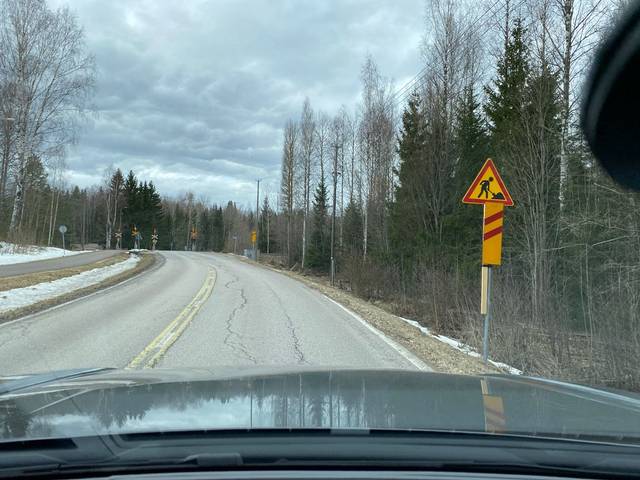
Region: Finland
Coordinates: 60.569, 24.802